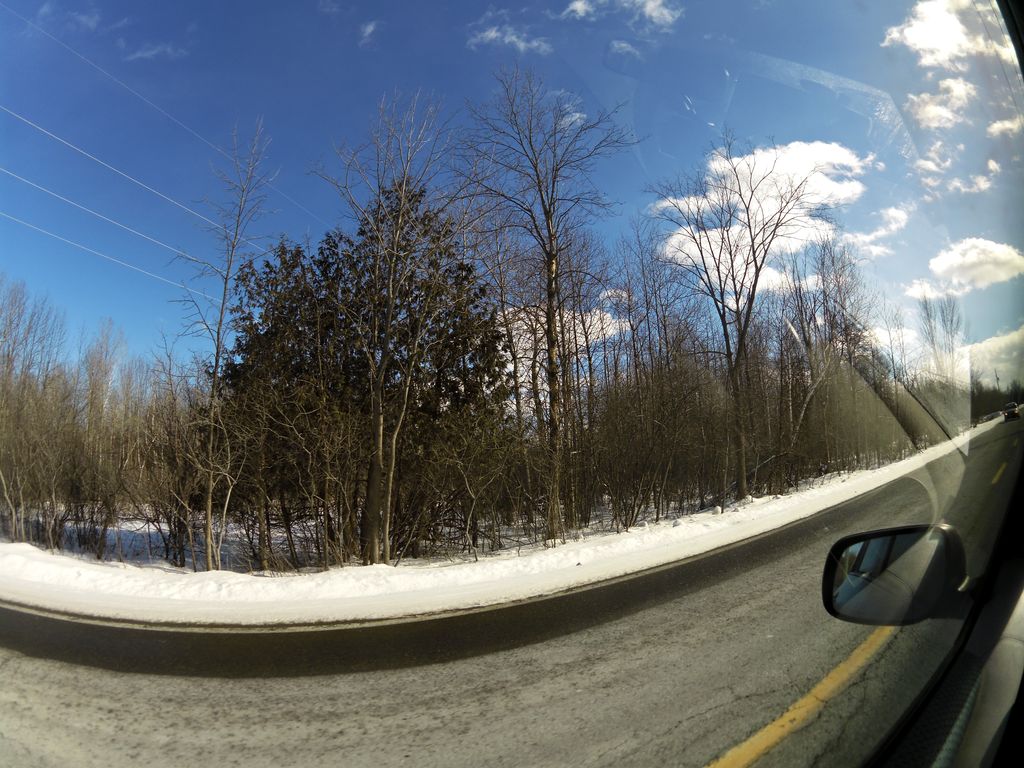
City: ottawa-gatineau